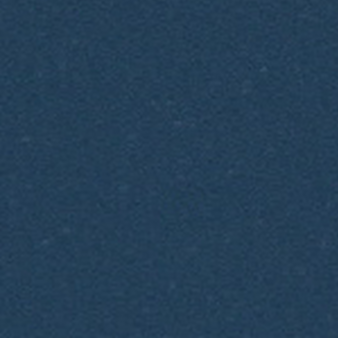
Label: other